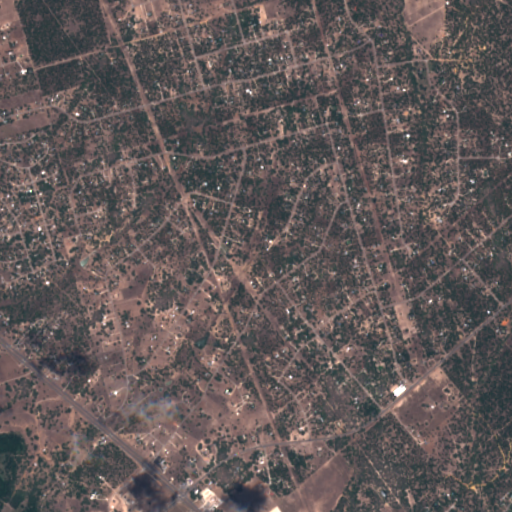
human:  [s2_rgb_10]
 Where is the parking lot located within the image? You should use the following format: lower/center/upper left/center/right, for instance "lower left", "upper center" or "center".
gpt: The parking lot is located in the lower left of the image.
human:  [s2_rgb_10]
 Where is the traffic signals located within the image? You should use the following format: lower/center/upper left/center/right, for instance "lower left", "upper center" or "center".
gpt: The traffic signals is located in the lower center of the image.
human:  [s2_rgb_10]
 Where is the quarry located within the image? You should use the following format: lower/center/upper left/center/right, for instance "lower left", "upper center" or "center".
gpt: There is no quarry in the image.